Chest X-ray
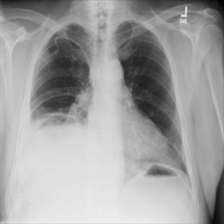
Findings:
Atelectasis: positive
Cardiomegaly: negative
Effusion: negative
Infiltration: negative
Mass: negative
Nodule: negative
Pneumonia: negative
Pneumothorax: negative
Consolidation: negative
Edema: negative
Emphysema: negative
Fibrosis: negative
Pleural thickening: negative
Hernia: negative